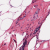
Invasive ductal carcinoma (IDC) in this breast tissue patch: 0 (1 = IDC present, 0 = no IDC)